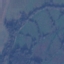
Land use / land cover: Pasture